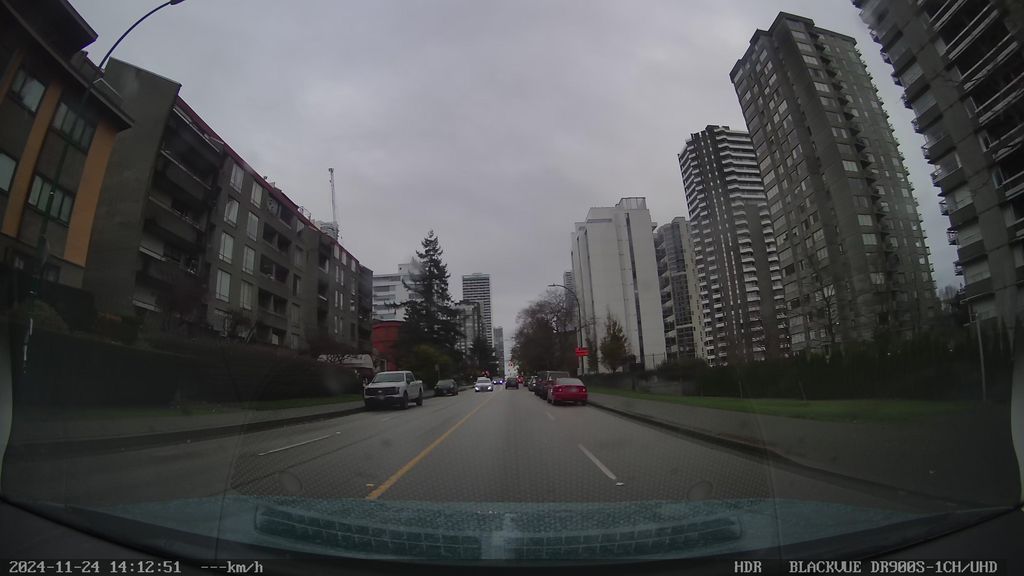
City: vancouver